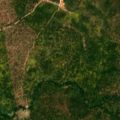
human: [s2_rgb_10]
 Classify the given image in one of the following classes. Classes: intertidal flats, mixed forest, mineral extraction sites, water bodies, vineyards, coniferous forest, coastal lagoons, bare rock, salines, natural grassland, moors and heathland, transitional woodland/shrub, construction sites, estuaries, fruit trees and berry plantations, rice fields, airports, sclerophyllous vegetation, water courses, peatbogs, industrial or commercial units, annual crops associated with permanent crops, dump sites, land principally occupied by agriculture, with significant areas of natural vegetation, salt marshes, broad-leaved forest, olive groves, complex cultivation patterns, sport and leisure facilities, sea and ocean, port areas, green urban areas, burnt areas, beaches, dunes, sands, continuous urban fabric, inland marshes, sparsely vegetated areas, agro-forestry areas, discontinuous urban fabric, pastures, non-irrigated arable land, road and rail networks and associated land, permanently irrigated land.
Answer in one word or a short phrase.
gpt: continuous urban fabric